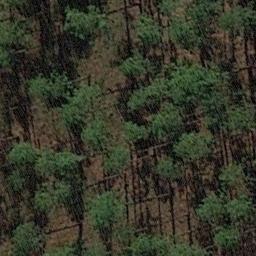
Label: forest